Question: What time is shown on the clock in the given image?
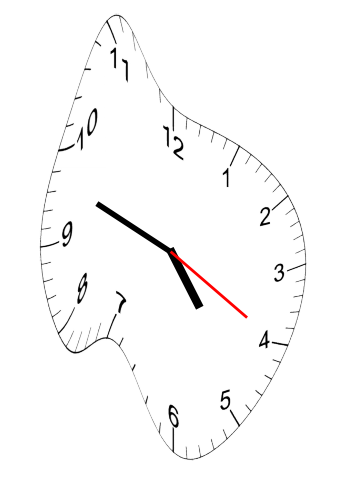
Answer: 04:48:20